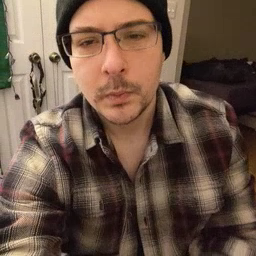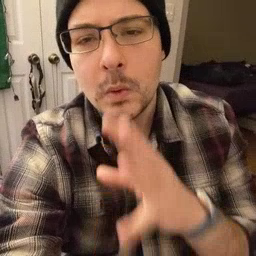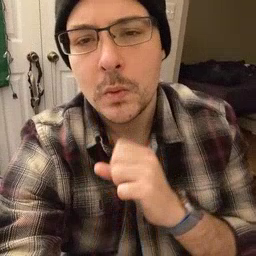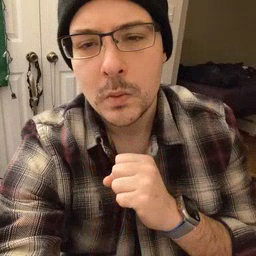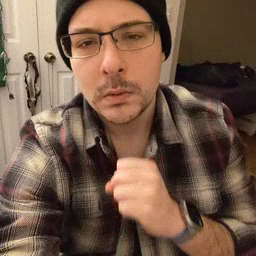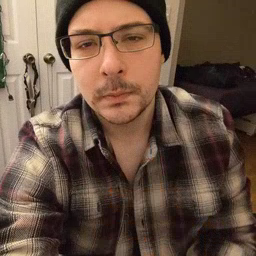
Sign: old